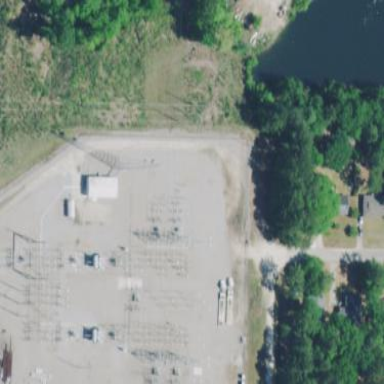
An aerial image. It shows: Power substation with transmission level designation. It is enclosed by fence.